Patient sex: M
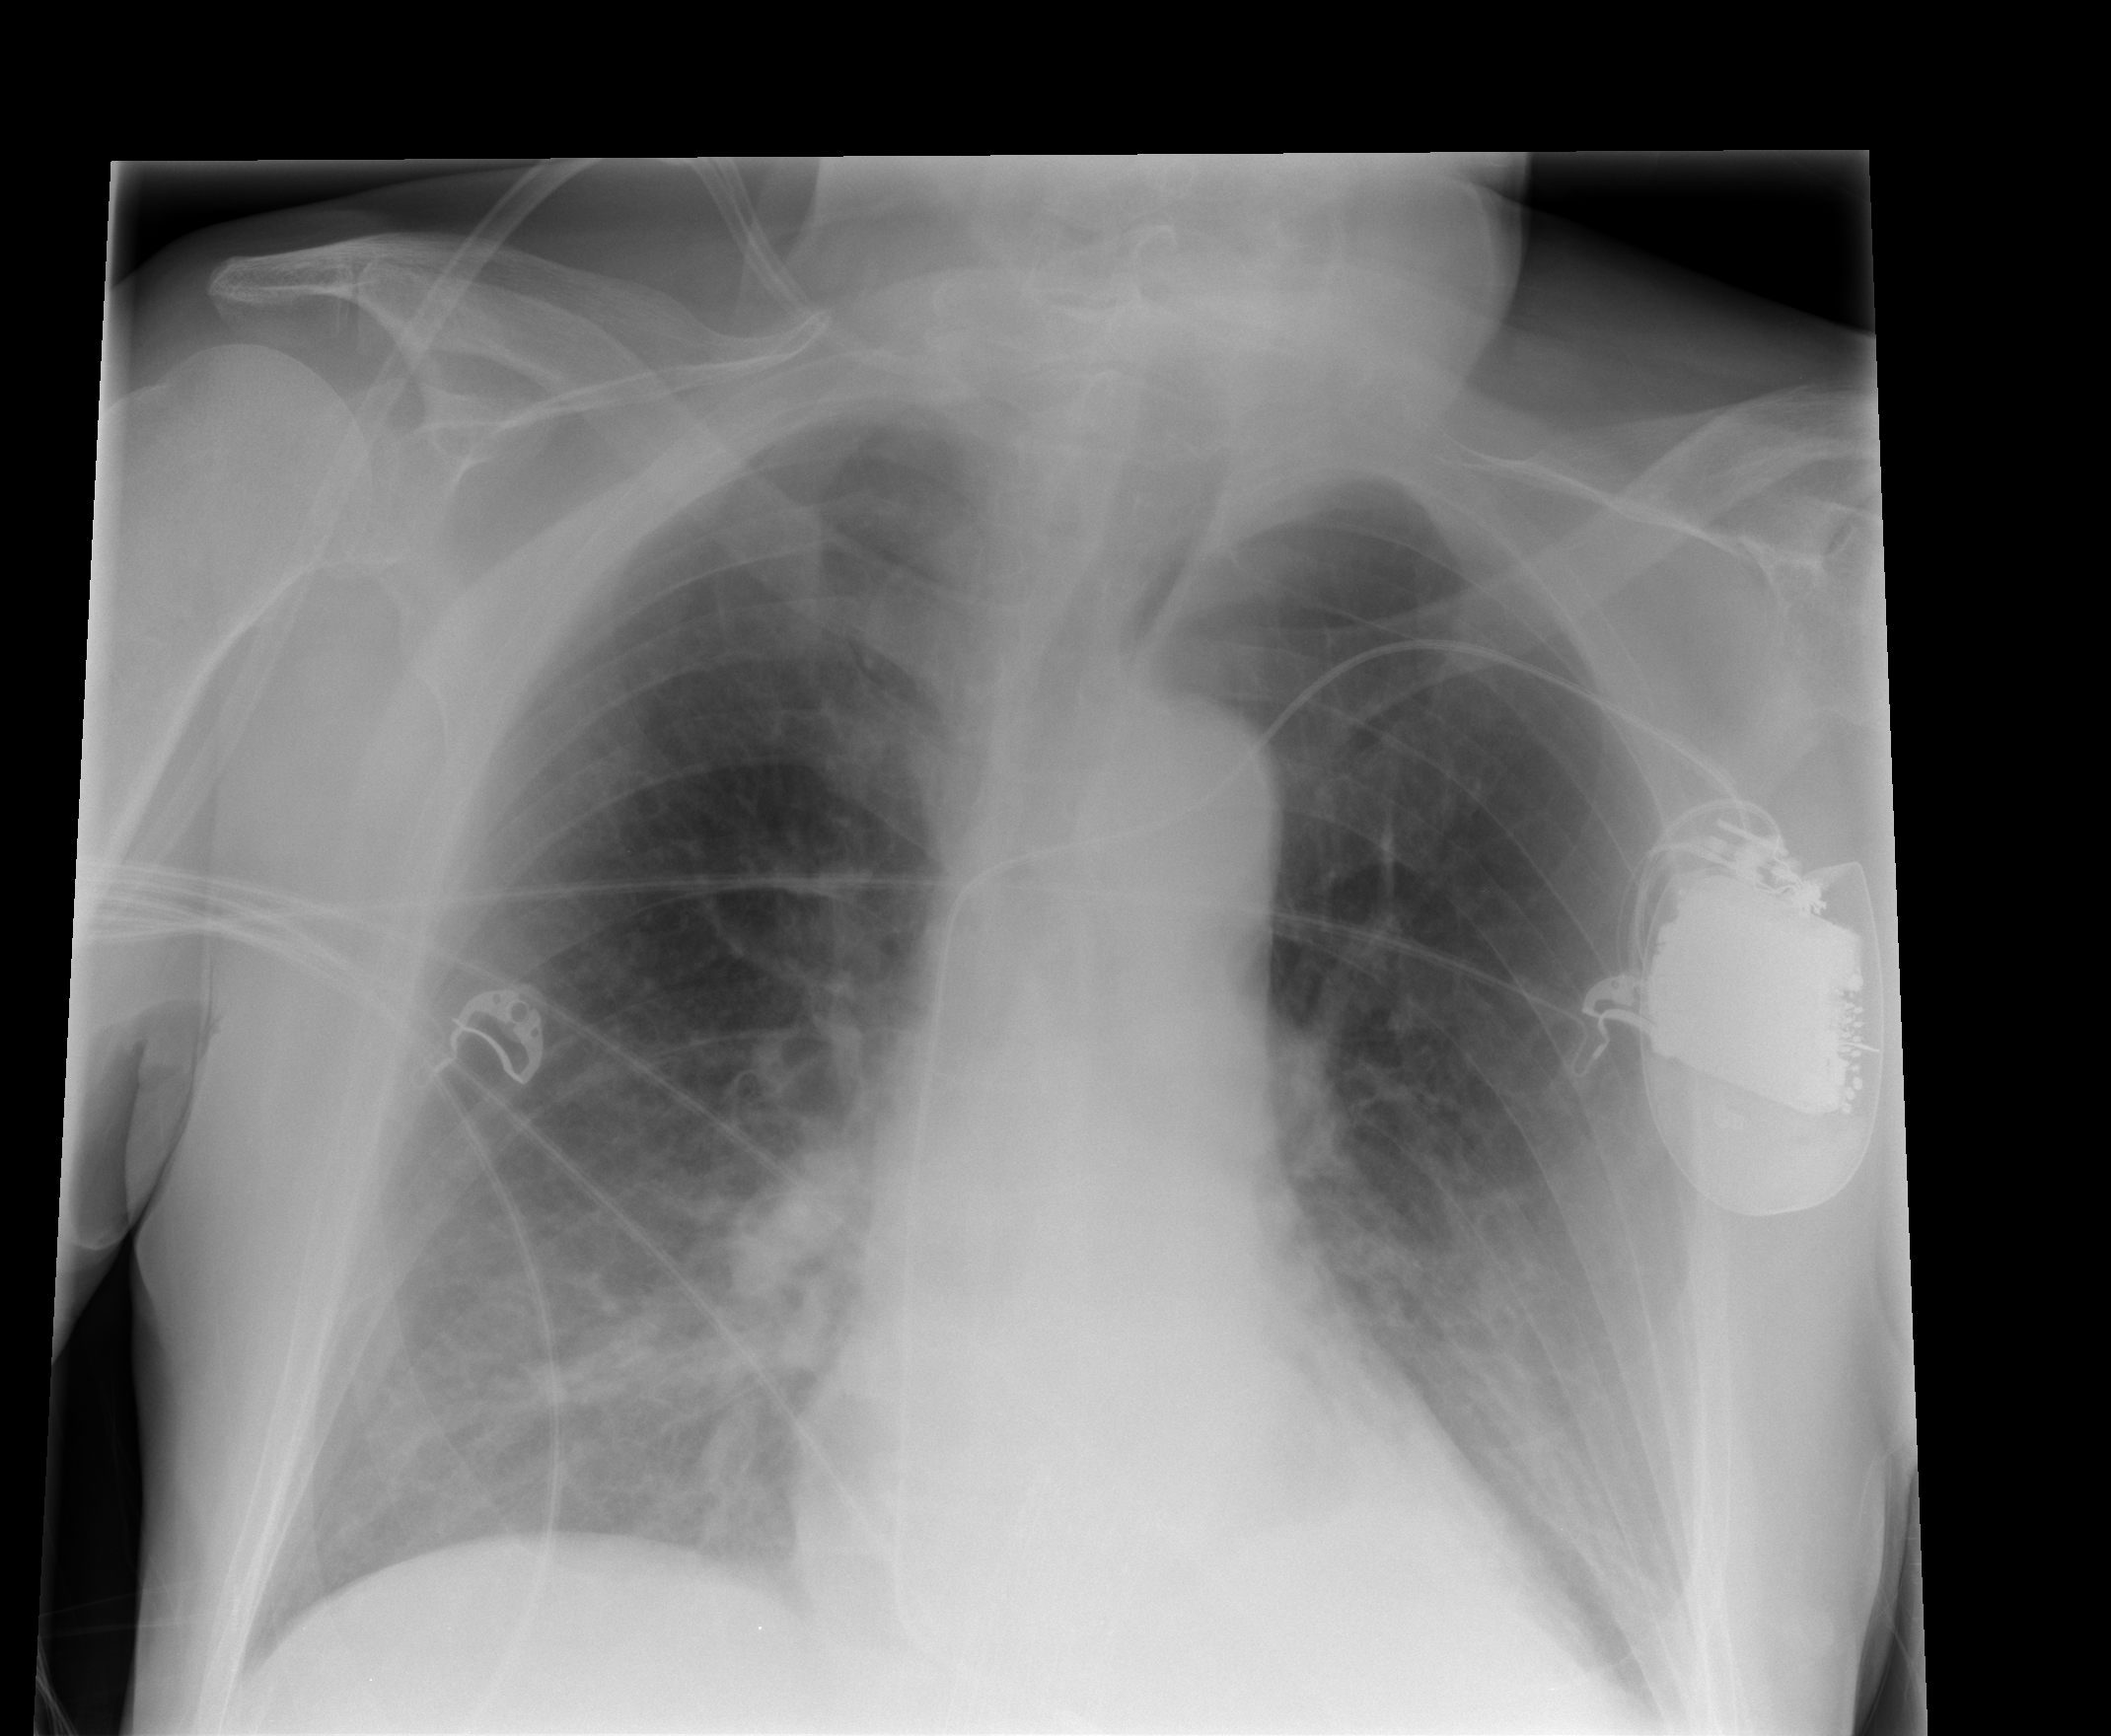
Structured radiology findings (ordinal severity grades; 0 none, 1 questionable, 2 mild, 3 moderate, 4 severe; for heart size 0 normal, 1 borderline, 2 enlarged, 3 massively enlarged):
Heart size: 0
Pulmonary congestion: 0
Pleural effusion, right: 0
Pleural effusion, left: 2
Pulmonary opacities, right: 0
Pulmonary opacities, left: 0
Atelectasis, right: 2
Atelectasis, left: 0